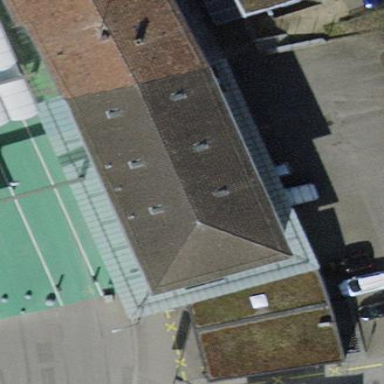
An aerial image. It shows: Service building.